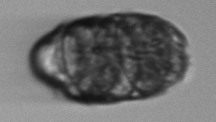
Label: Margalefidinium